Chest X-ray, PA view. Patient: 50 years old, sex M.
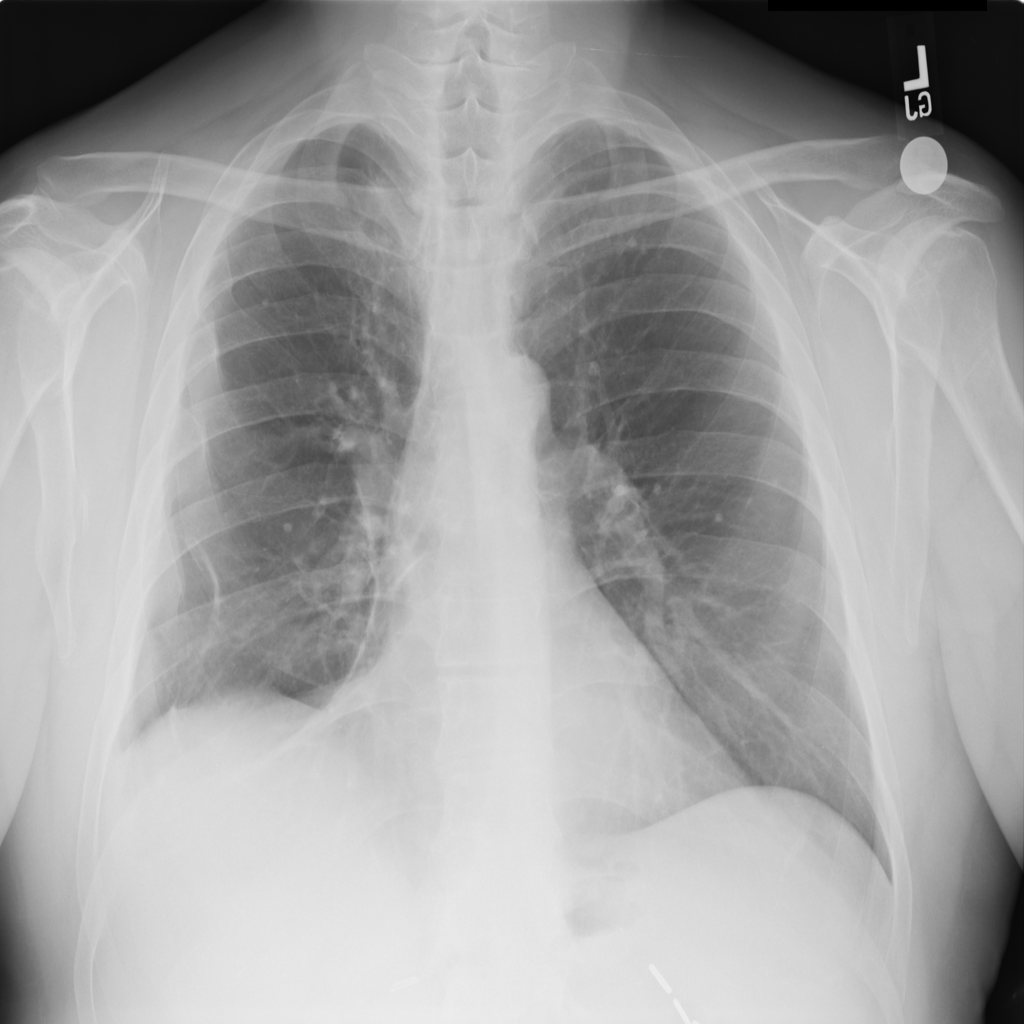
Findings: Atelectasis, Effusion, Fibrosis